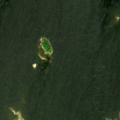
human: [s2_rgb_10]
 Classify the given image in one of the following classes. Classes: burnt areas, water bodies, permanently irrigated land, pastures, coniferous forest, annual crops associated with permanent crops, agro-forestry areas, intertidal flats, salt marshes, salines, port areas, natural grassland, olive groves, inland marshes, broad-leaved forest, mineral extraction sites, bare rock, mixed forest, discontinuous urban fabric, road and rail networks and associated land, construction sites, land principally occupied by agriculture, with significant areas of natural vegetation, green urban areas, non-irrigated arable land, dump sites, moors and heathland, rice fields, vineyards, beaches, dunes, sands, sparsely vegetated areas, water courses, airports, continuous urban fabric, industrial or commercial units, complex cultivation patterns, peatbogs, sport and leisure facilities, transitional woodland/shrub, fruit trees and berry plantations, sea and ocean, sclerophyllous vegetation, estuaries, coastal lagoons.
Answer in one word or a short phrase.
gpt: sea and ocean